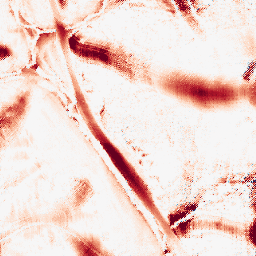
Category: morphological
Decomposition family: morphological_ellipse
Decomposition parameters: operation: opening
width: 50
height: 50
Upsampling method: regularized
Upsampling parameters: scale: 4
lambda_reg: 0.1
Upsampling scale: 4